Question:
While commiting a file, got this error. Why this error occurs and how to solve this ?
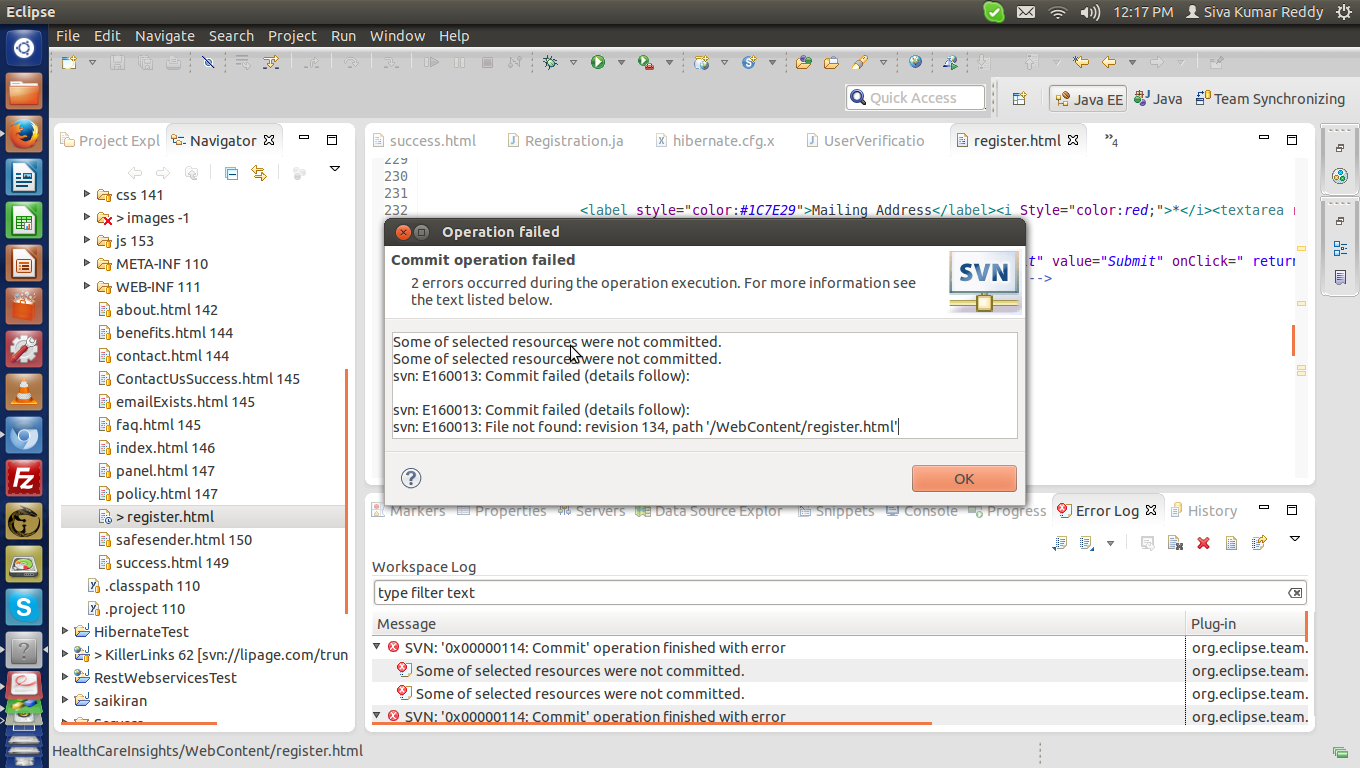
Answer: you can try to revert the register.html file and then update it and retry to commit it. Take backup of register.html file before reverting it.
The reason could be missing svn information for that particular file. SVN stores some required info on each file into hidden .svn file for each item in repository. So when svn couldn't fetch this required meta info, it returns errors. In your case FILE NOT FOUND error.
When you have revert it, it restores all the required information.